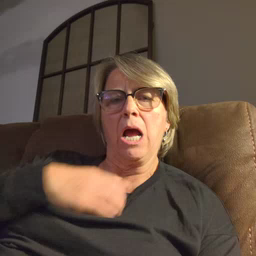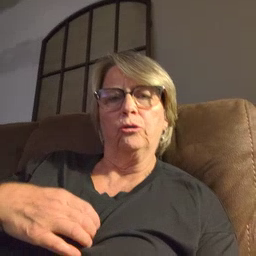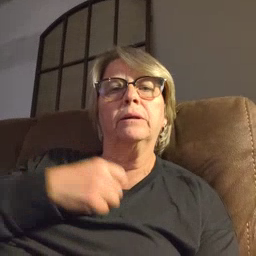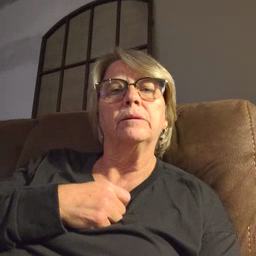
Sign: hungry